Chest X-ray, AP view. Patient: 56 years old, sex F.
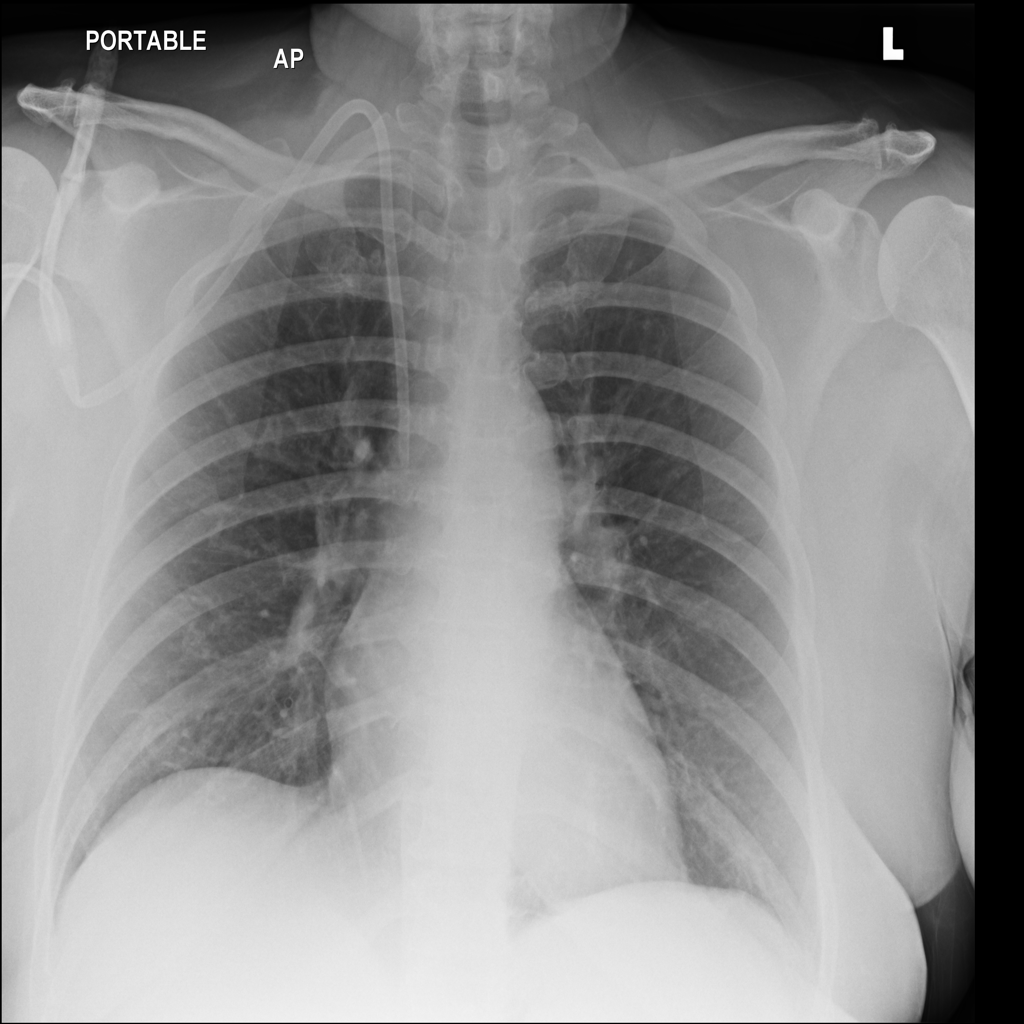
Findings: Infiltration